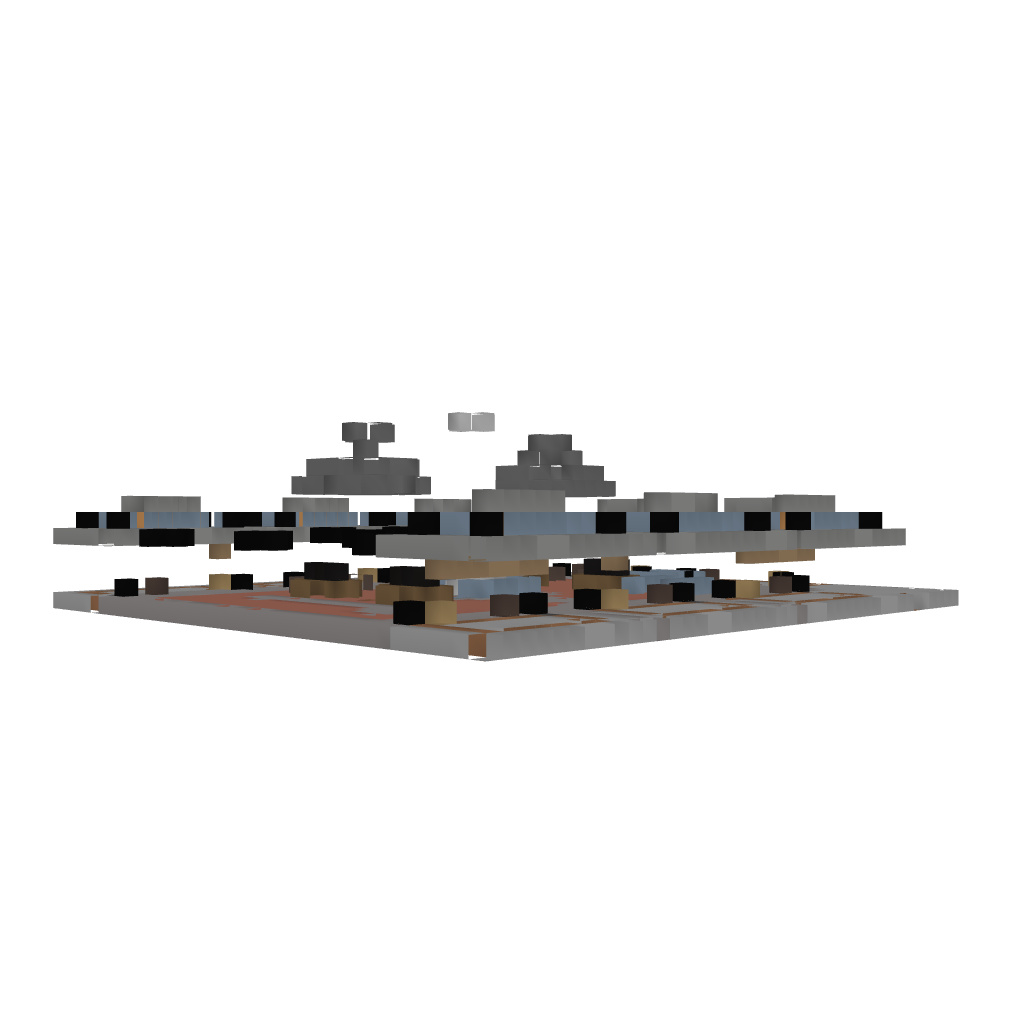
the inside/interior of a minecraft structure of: Market Square